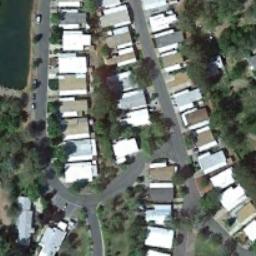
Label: mobile_home_park